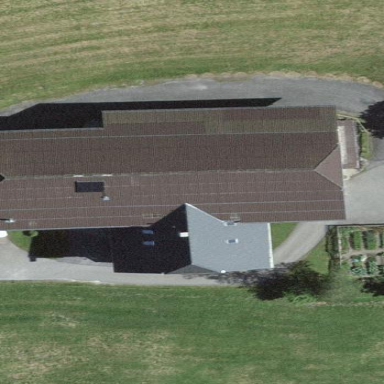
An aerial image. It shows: Farm building.